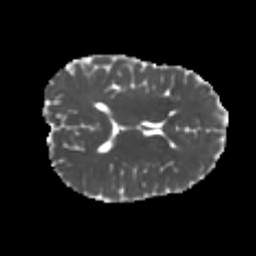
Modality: MD
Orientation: axial
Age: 21
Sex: female
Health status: healthy
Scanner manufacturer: philips
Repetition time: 7.384 s
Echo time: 0.08599 s